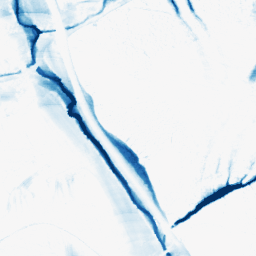
Category: morphological
Decomposition family: morphological_ellipse
Decomposition parameters: operation: closing
width: 10
height: 50
Upsampling method: bicubic
Upsampling parameters: scale: 2
Upsampling scale: 2